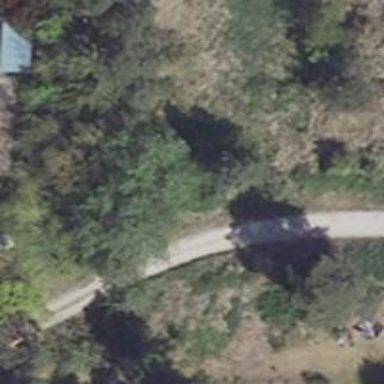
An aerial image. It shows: Gravel service road.